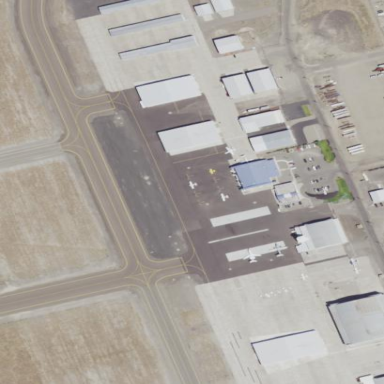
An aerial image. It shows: Apron at the airport.